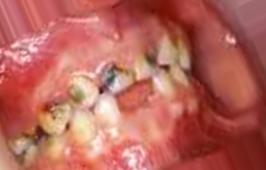
Condition: Caries